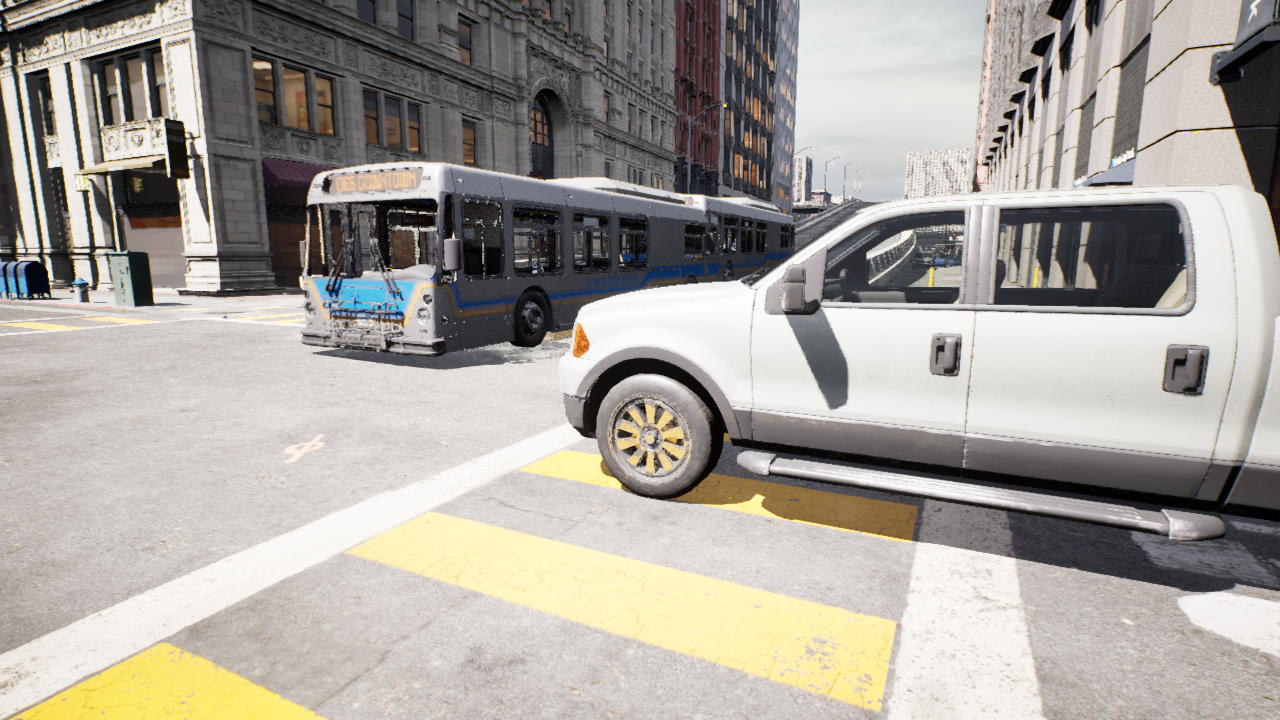
Venue: residential
Lighting: clear day
Vehicle rig: pickup